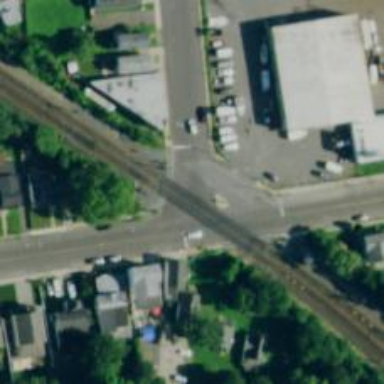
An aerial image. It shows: Railway level crossing.